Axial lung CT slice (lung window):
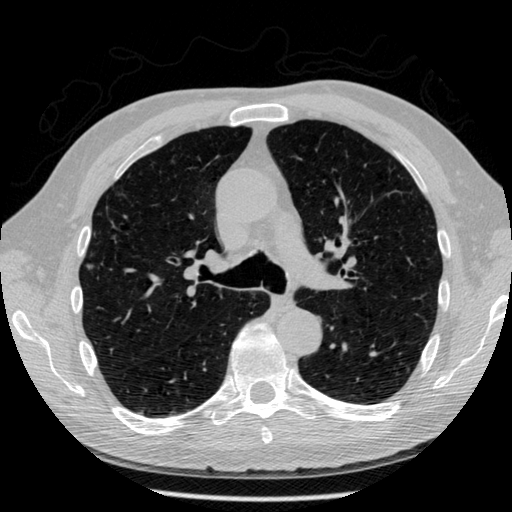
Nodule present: yes
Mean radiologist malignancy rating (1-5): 4